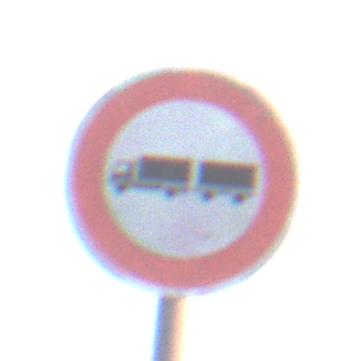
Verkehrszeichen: VerbotLastkraftwagenMitAnhaenger
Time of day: SunriseSunset
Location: Outdoor (Nature)
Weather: Clear
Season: NotSpecified
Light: Natural